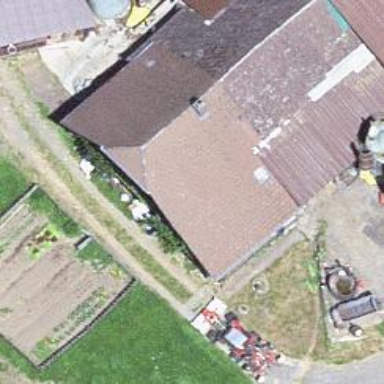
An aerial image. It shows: Farm.